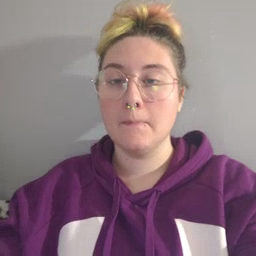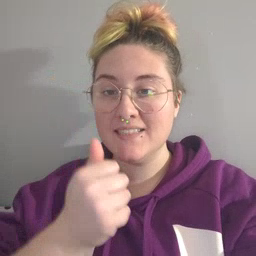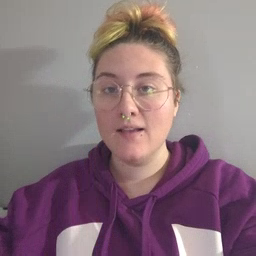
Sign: pizza